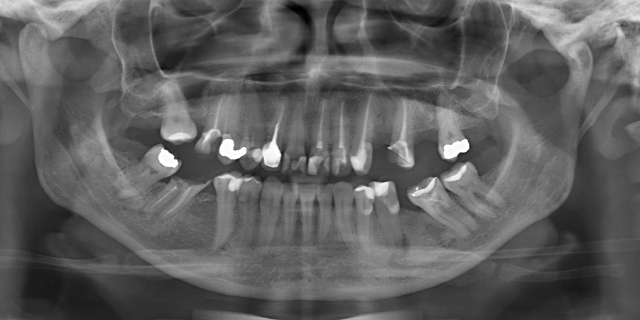
adult